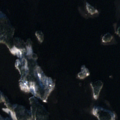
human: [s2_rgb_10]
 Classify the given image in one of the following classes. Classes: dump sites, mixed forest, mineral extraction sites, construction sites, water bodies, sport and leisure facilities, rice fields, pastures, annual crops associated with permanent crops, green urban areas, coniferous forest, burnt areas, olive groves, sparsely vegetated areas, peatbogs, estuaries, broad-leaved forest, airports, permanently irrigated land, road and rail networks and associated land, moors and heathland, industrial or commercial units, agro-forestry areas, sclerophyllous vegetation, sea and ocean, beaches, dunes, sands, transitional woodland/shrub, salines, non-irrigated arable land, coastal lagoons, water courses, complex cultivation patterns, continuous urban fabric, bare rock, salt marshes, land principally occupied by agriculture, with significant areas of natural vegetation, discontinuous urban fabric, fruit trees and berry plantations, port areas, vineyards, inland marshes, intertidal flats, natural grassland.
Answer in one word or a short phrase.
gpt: coniferous forest, mixed forest, water bodies